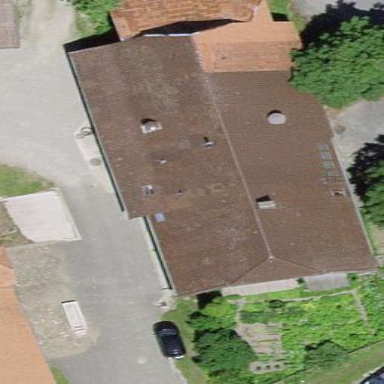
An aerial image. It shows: Farm building.